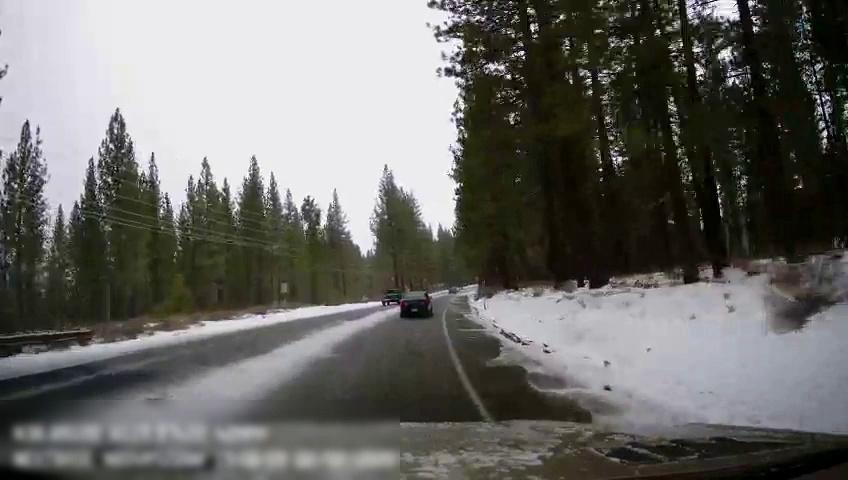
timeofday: Day
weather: Snowy
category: Drivable Space
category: Vehicles | Truck
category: Vehicles | Car
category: Lanes | Current Lane